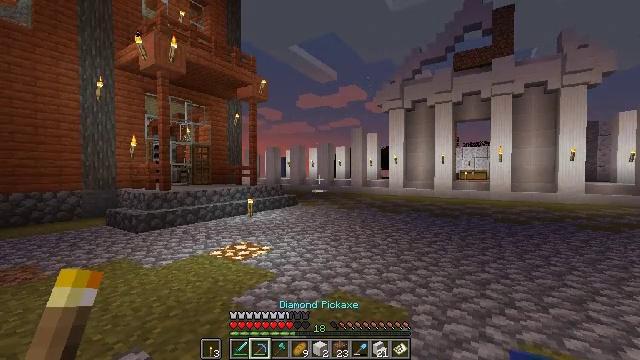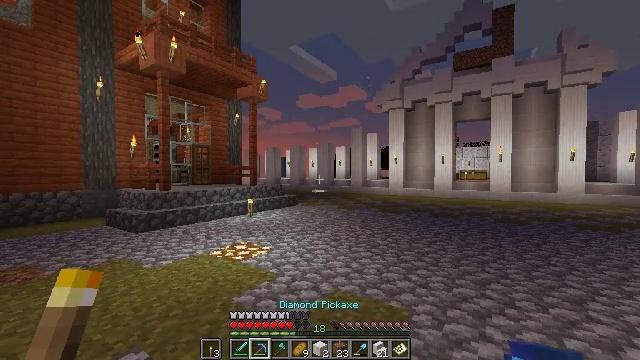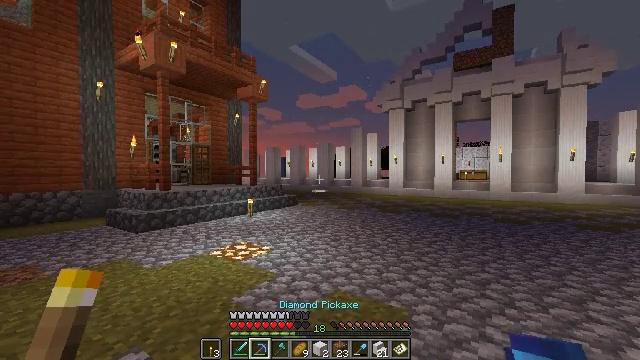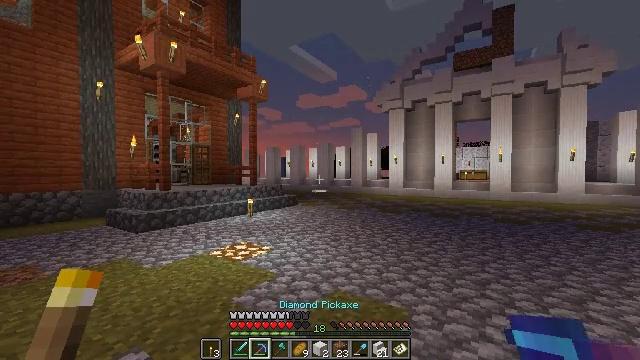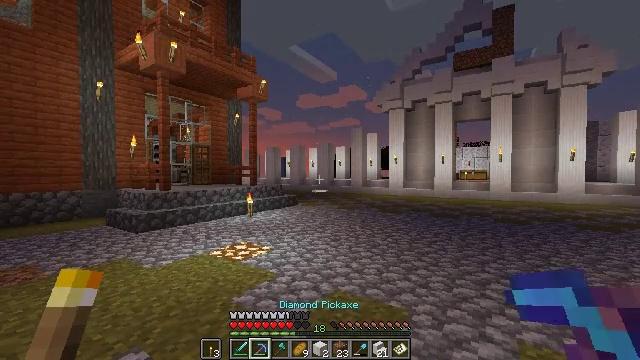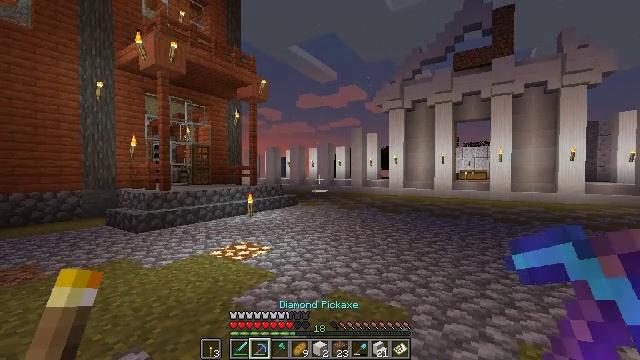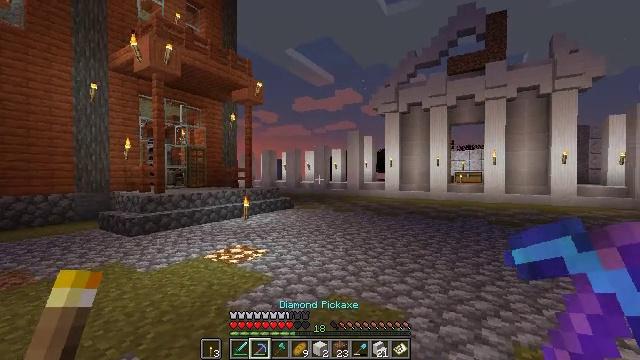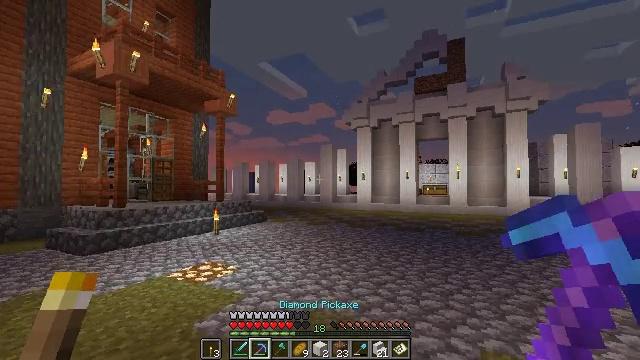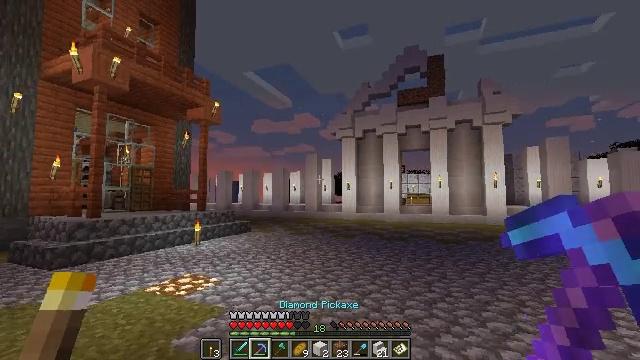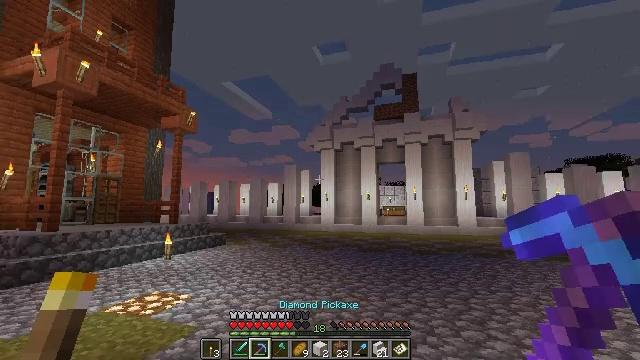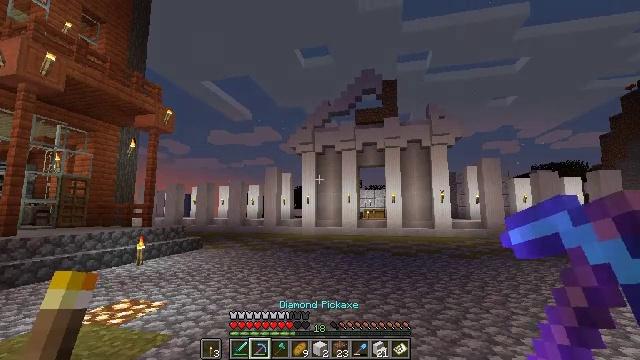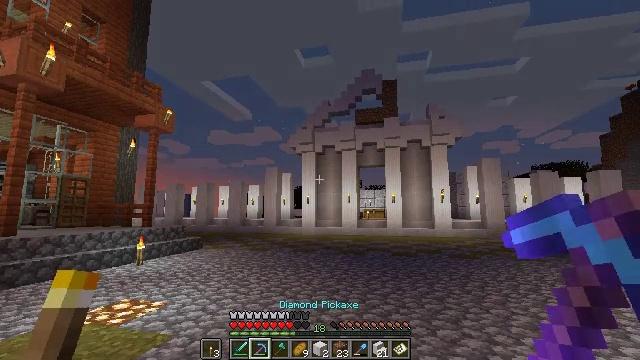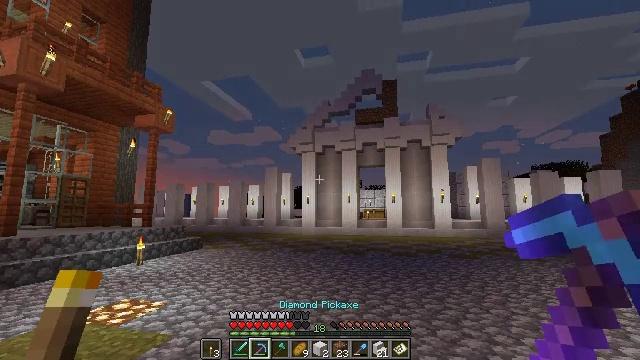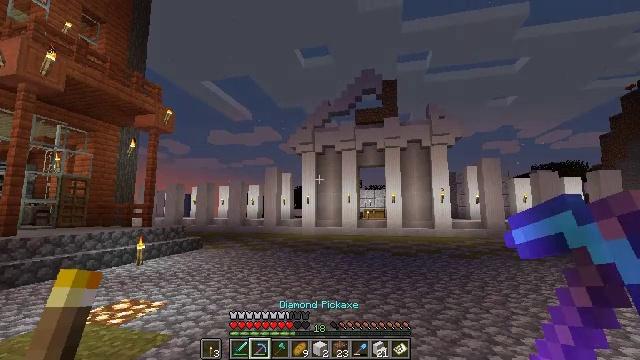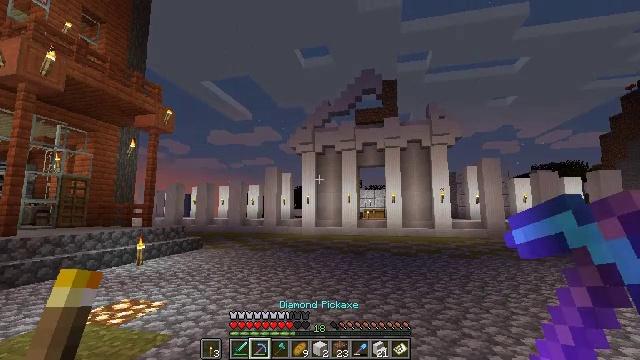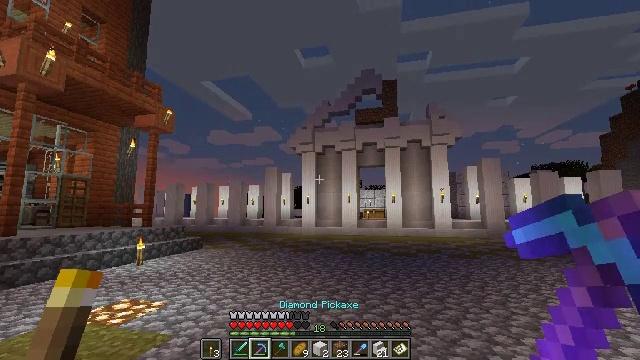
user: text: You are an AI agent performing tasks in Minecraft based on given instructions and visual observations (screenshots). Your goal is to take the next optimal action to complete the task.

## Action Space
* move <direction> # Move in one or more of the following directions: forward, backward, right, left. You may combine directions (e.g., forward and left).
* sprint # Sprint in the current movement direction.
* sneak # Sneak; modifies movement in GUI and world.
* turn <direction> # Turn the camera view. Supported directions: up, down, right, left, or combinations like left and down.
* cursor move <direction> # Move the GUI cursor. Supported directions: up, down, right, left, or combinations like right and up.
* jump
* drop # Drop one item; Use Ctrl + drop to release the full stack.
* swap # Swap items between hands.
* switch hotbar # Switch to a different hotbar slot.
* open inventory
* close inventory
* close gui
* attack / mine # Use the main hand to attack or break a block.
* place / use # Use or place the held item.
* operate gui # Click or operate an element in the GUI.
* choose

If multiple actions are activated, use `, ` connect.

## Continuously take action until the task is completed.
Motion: motion action
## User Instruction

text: Gather quartz stairs from a build.
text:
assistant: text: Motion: no_op
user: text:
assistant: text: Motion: no_op
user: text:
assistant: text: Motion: no_op
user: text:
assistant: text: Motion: no_op
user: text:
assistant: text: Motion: no_op
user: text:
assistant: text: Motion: no_op
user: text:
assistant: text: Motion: turn right and up
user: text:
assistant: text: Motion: turn right and up
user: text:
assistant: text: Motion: turn right and up
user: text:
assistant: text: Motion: turn right
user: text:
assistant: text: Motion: no_op
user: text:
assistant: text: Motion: no_op
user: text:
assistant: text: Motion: no_op
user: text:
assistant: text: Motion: no_op
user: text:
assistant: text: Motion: no_op
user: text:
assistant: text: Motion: no_op
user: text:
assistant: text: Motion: no_op
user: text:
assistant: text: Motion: no_op
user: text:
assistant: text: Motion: no_op
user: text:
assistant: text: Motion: no_op
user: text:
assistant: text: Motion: no_op
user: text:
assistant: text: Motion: no_op
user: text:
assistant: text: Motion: no_op
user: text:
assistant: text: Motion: no_op
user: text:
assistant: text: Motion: no_op
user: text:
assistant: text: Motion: no_op
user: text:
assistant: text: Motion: no_op
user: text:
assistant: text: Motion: no_op
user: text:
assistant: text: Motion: no_op
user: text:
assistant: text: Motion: no_op